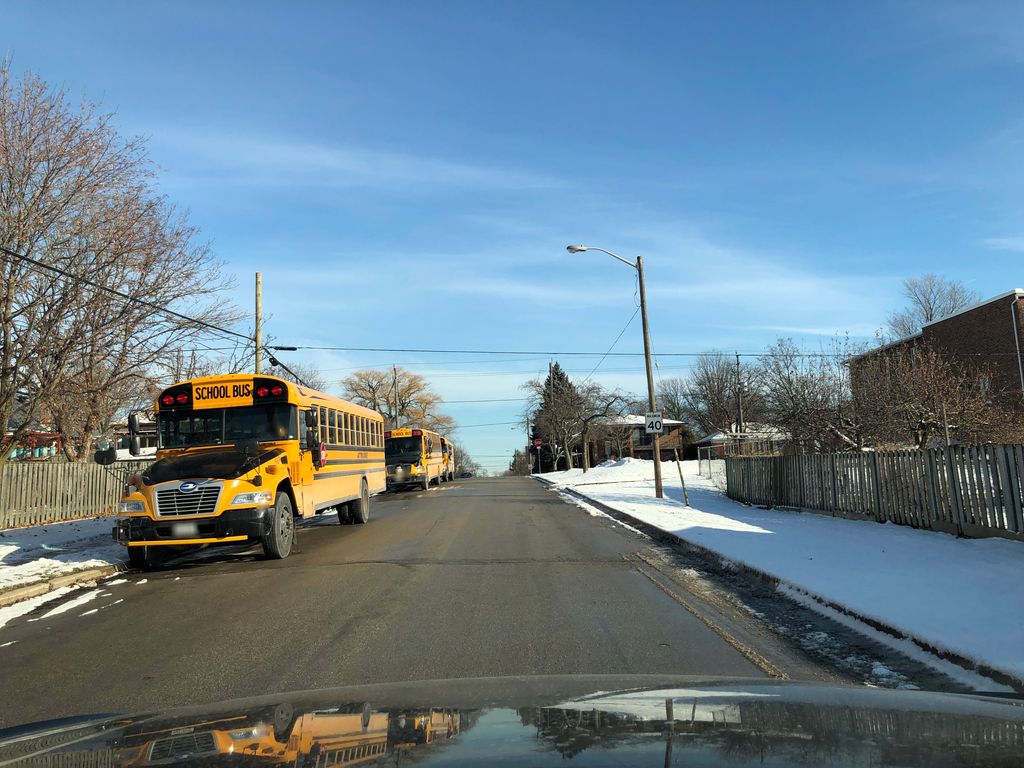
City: toronto